Question: I am unable to make the console bigger inside chrome. I remember I was able to do this a while ago. Is there a way to enable this ? The enlarged console would look like a firebug console where I can enter more than one line of code at a time.

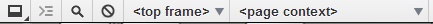
Answer: Hit 'esc' to open the console and enable code entry once you have the dev tools open.